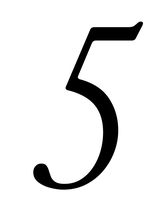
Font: InstrumentSerif-Italic